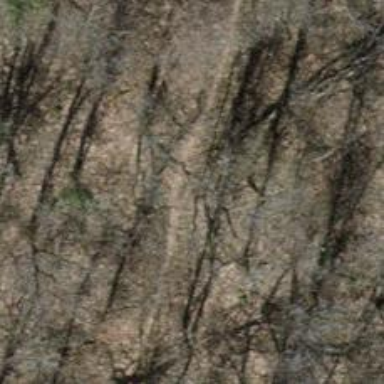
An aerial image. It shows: Path on the ground.